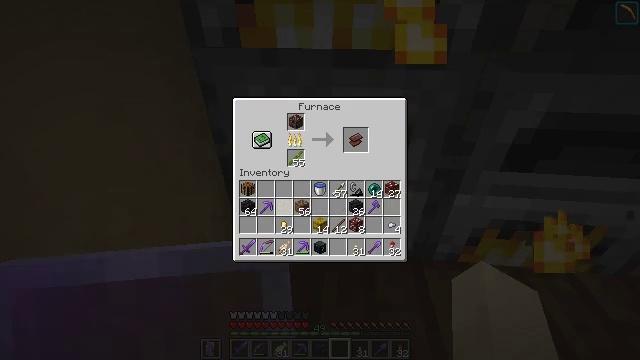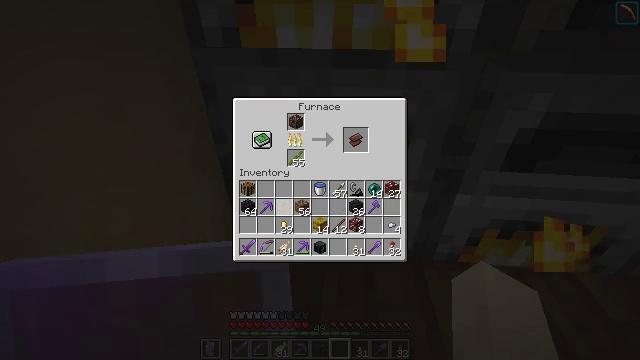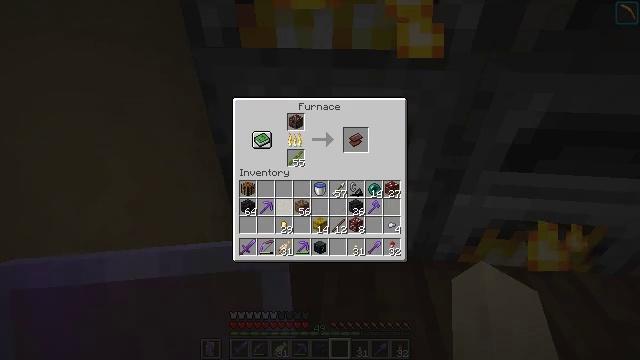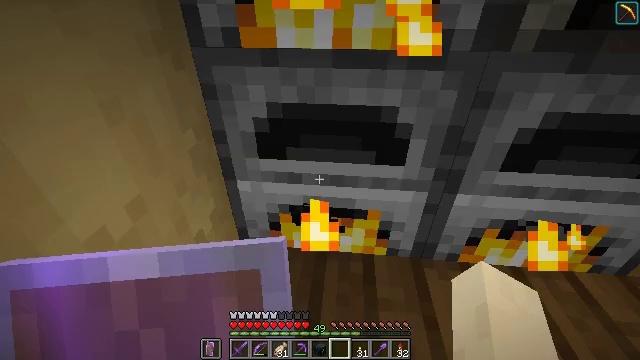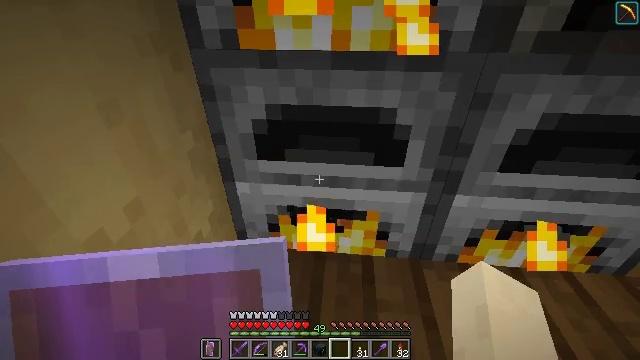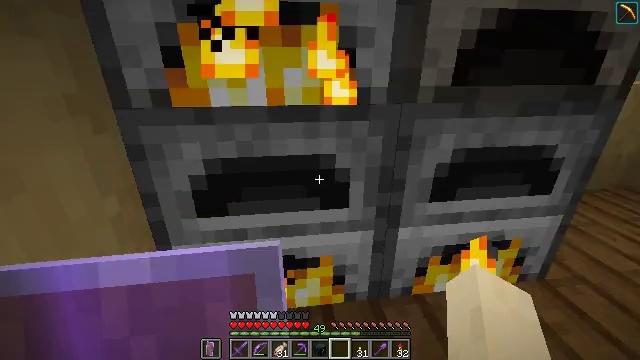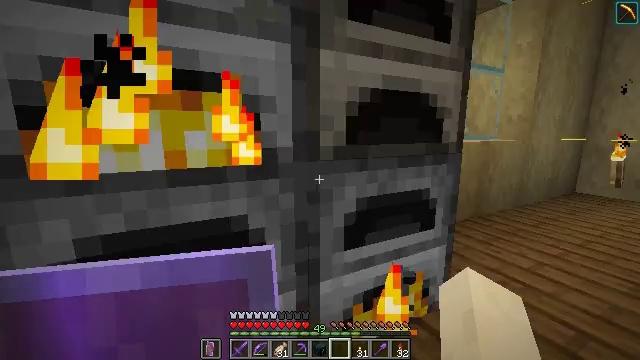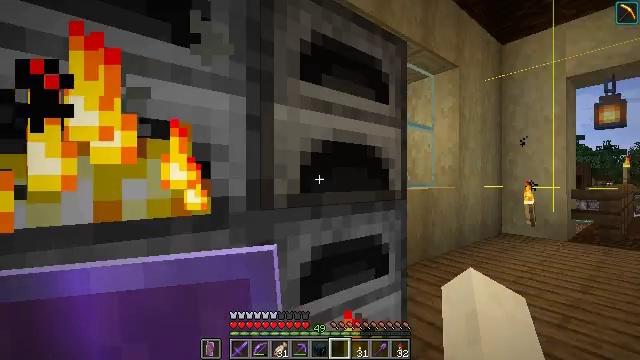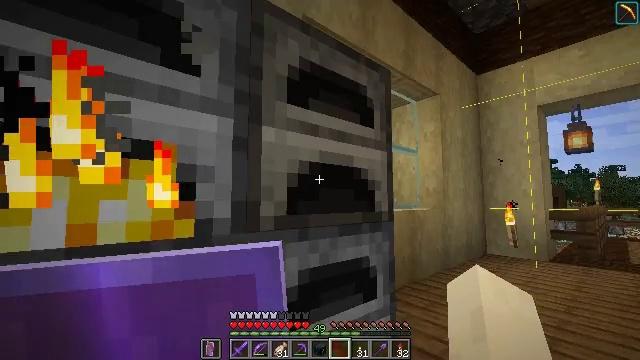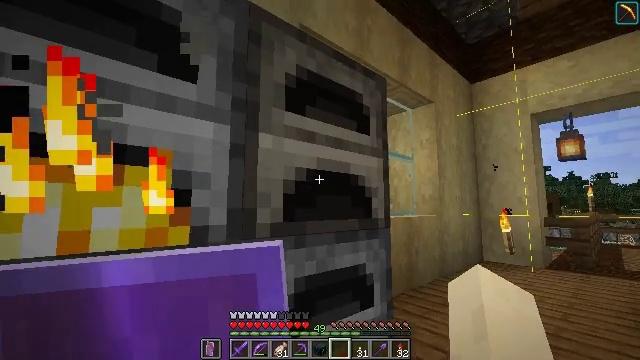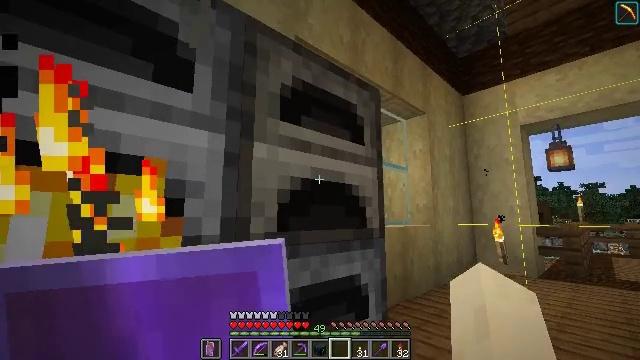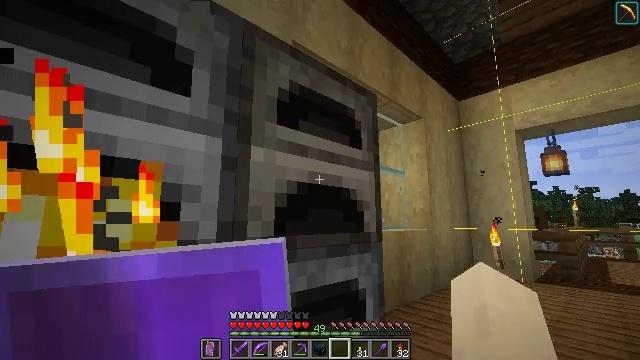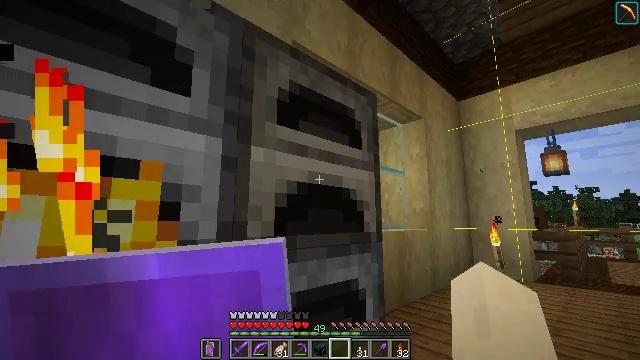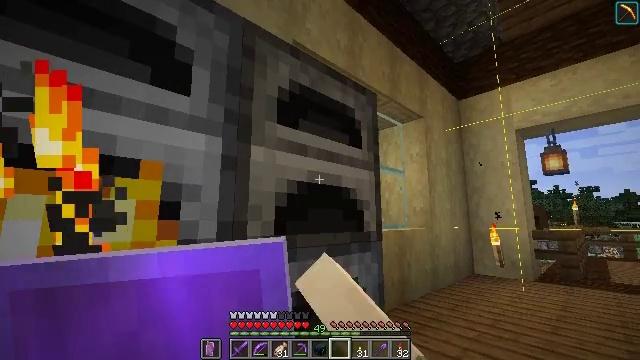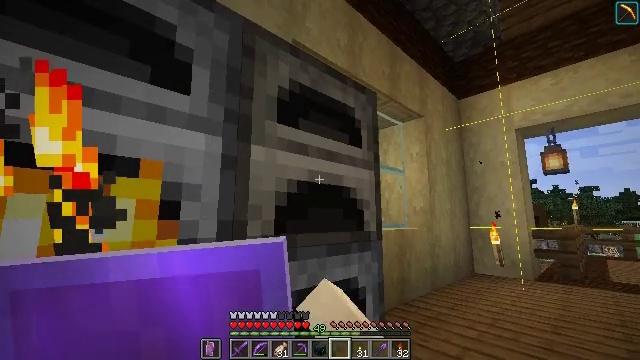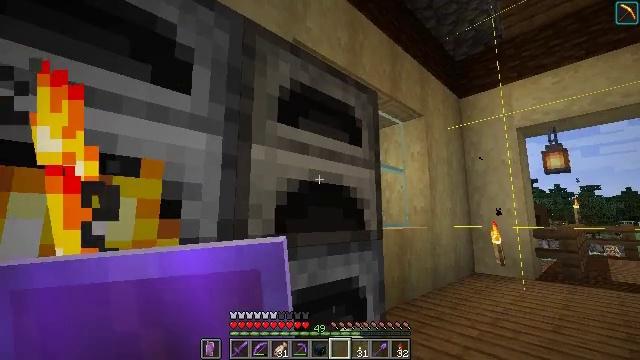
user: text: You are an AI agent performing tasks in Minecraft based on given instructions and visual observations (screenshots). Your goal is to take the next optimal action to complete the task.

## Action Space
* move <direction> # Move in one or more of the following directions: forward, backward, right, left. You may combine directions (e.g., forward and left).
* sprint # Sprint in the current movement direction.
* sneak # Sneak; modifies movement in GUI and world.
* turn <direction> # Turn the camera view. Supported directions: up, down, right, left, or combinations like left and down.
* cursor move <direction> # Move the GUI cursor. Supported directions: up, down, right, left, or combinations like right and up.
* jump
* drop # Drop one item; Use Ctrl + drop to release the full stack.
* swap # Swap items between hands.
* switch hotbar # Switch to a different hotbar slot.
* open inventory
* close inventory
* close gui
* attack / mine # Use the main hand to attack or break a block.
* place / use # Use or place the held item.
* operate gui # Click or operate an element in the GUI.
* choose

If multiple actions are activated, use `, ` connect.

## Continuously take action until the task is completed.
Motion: motion action
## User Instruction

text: Use ancient debris in the furnace to create netherite scrap.
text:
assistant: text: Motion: no_op
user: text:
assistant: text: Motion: no_op
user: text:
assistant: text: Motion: no_op
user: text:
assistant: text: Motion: close gui
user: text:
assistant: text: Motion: turn right and up
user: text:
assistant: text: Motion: turn right and up
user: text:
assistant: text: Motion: turn right and up
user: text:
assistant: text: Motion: turn right and up
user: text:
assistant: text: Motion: turn up
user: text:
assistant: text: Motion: turn right and up
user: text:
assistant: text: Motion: no_op
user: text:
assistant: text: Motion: use / place
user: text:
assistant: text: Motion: use / place
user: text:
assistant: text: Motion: use / place
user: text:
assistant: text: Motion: no_op
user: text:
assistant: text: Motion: no_op
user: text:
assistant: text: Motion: open gui
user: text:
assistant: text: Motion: no_op
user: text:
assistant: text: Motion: no_op
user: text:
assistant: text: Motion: no_op
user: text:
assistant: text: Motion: no_op
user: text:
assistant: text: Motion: no_op
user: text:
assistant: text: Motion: cursor move right and up
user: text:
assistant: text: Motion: cursor move right and up
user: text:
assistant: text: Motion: no_op
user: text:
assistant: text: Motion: no_op
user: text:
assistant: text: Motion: no_op
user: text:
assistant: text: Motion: sneak
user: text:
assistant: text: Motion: sneak
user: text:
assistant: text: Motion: sneak